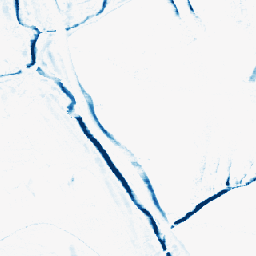
Category: morphological
Decomposition family: morphological_rect
Decomposition parameters: operation: closing
width: 10
height: 3
Upsampling method: nearest
Upsampling parameters: scale: 8
Upsampling scale: 8